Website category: jobs
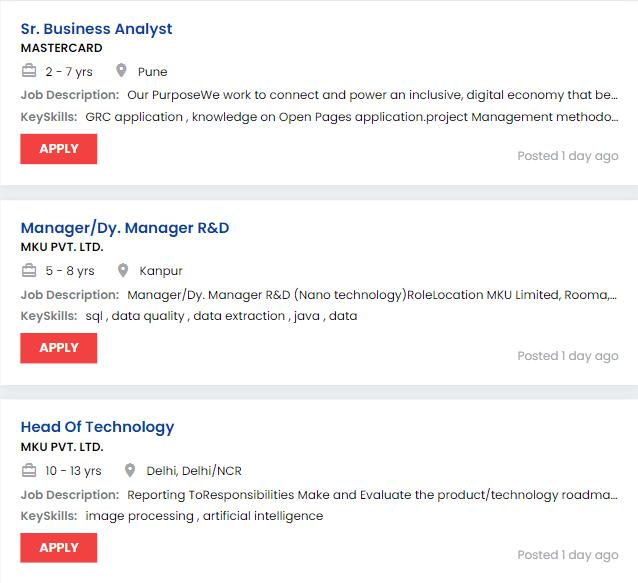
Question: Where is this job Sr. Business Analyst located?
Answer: Pune

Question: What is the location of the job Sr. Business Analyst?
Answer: Pune

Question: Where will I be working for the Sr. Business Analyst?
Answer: Pune

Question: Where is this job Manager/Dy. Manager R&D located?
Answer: Kanpur

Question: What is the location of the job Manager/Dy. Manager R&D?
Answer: Kanpur

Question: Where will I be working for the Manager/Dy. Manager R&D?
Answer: Kanpur

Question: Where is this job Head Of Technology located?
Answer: Delhi, Delhi/NCR

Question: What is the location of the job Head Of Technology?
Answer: Delhi, Delhi/NCR

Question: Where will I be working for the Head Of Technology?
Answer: Delhi, Delhi/NCR

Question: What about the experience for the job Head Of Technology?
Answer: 10 - 13 yrs

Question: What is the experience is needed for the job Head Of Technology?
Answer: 10 - 13 yrs

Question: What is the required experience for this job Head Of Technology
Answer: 10 - 13 yrs

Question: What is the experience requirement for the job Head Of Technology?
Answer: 10 - 13 yrs

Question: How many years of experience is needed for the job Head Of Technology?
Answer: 10 - 13 yrs

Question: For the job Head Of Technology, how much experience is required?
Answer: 10 - 13 yrs

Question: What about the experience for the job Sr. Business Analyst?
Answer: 2 - 7 yrs

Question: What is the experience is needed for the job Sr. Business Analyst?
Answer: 2 - 7 yrs

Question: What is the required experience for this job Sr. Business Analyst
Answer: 2 - 7 yrs

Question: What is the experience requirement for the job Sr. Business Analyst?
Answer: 2 - 7 yrs

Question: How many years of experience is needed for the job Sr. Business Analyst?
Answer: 2 - 7 yrs

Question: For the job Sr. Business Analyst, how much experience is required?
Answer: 2 - 7 yrs

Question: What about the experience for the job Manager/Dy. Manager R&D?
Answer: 5 - 8 yrs

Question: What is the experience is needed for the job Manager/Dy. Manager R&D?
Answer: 5 - 8 yrs

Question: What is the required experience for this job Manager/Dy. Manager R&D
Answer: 5 - 8 yrs

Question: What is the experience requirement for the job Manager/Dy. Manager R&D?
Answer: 5 - 8 yrs

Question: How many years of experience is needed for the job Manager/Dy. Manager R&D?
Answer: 5 - 8 yrs

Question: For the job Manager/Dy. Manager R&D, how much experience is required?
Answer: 5 - 8 yrs

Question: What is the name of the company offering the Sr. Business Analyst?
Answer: MASTERCARD

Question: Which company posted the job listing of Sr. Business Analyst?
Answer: MASTERCARD

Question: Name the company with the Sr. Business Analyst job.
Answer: MASTERCARD

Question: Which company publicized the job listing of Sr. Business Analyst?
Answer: MASTERCARD

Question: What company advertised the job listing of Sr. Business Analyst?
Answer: MASTERCARD

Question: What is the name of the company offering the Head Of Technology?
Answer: MKU PVT. LTD.

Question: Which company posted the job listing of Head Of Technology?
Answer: MKU PVT. LTD.

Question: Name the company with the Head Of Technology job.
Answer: MKU PVT. LTD.

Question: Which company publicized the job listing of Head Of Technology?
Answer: MKU PVT. LTD.

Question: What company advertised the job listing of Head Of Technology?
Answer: MKU PVT. LTD.

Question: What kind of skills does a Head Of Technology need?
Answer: image processing , artificial intelligence

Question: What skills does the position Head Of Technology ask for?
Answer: image processing , artificial intelligence

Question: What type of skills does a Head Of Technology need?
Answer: image processing , artificial intelligence

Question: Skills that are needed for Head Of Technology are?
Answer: image processing , artificial intelligence

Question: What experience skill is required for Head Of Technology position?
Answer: image processing , artificial intelligence

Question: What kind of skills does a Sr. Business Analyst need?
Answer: GRC application , knowledge on Open Pages application.project Management methodologies

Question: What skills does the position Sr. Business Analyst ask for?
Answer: GRC application , knowledge on Open Pages application.project Management methodologies

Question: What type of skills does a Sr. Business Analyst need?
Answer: GRC application , knowledge on Open Pages application.project Management methodologies

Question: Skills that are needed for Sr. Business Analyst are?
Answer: GRC application , knowledge on Open Pages application.project Management methodologies

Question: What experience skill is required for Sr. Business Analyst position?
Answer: GRC application , knowledge on Open Pages application.project Management methodologies

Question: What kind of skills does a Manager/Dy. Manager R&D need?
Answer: sql , data quality , data extraction , java , data

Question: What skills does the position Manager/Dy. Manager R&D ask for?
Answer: sql , data quality , data extraction , java , data

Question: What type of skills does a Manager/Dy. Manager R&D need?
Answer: sql , data quality , data extraction , java , data

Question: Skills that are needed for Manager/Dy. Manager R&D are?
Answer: sql , data quality , data extraction , java , data

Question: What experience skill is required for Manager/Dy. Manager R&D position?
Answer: sql , data quality , data extraction , java , data